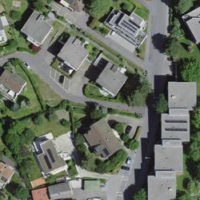
EUNIS habitat code: 55
Species observed at this site:
Lophophanes cristatus
Ficedula hypoleuca